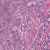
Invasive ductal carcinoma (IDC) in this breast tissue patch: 1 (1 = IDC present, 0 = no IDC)